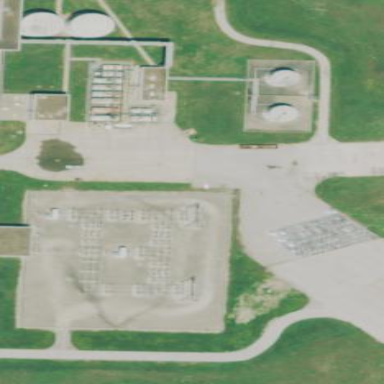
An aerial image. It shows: Outdoor industrial substation.